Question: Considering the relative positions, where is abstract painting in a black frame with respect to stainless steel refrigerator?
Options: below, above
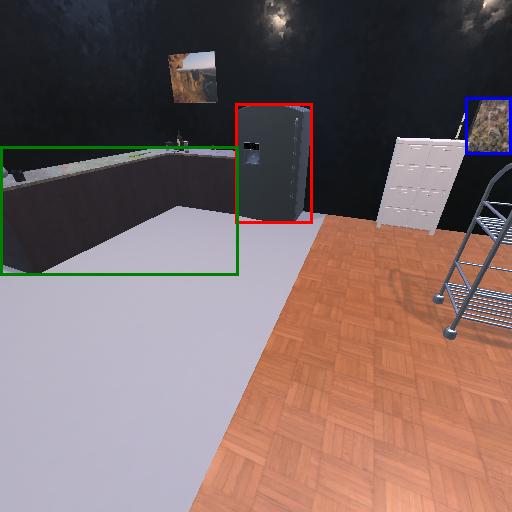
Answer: below